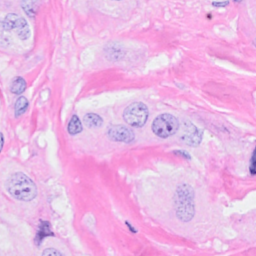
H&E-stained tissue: Breast